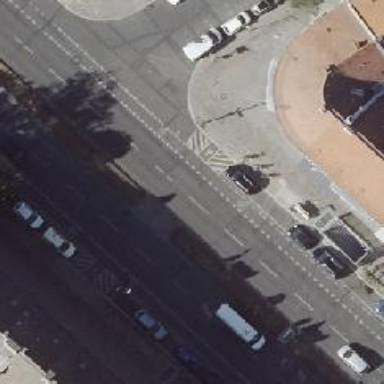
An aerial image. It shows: Primary highway with asphalt surface. There is lane for parking on the right side.